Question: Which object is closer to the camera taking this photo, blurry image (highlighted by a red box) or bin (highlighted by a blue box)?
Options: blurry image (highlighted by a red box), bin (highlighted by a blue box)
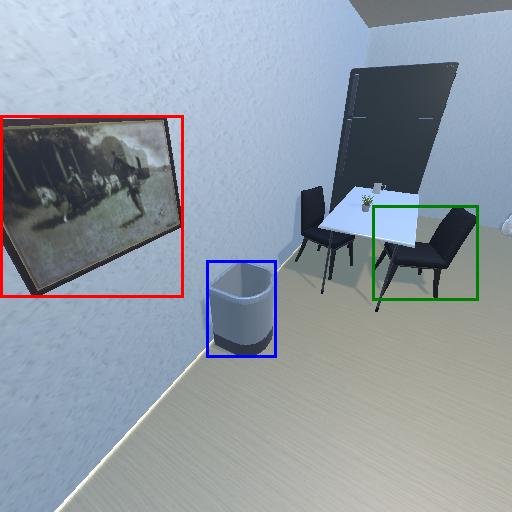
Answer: blurry image (highlighted by a red box)